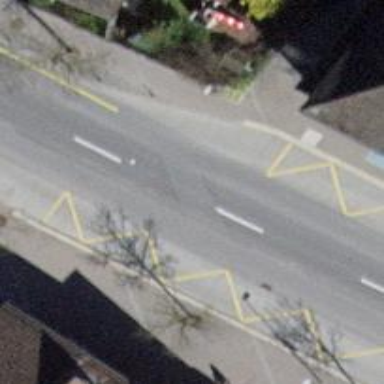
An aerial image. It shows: Secondary road with asphalt surface and dedicated cycle lane.